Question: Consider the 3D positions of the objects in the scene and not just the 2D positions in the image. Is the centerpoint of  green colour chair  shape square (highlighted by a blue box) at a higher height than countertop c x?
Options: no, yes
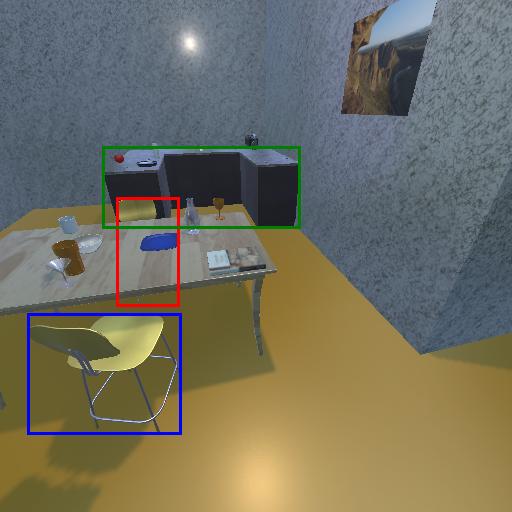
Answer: no